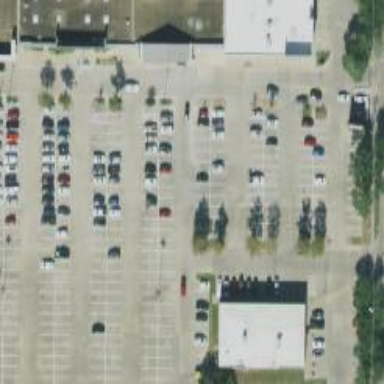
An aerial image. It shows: Parking space is available.